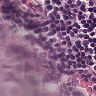
Metastatic tissue present: yes